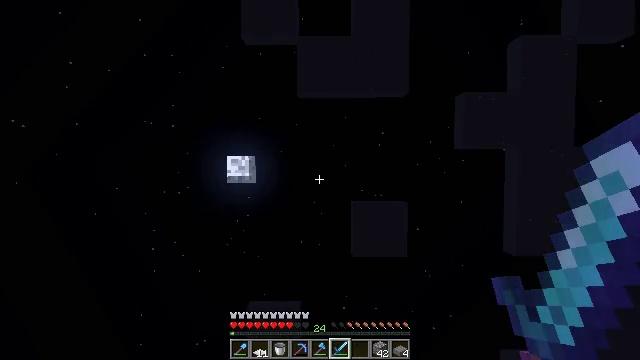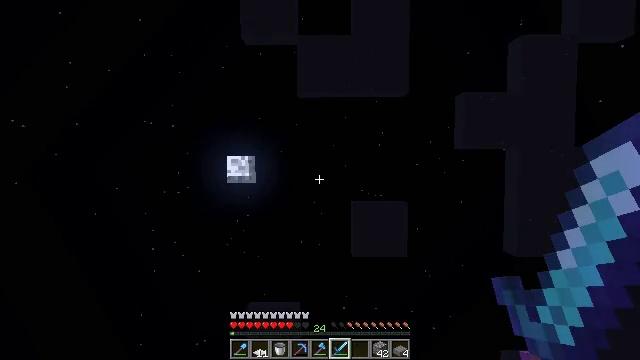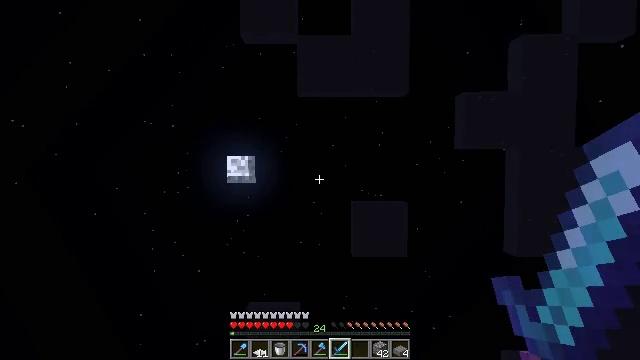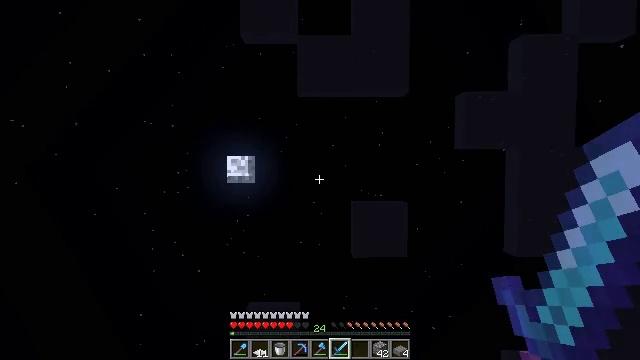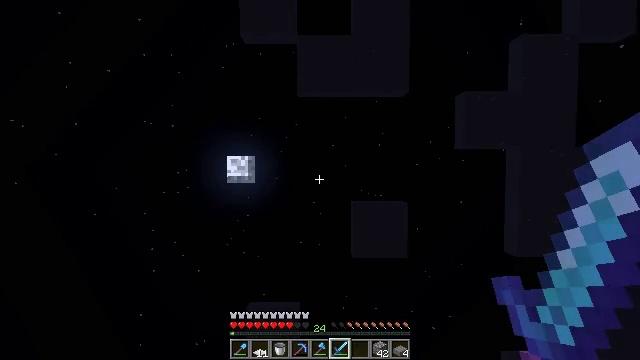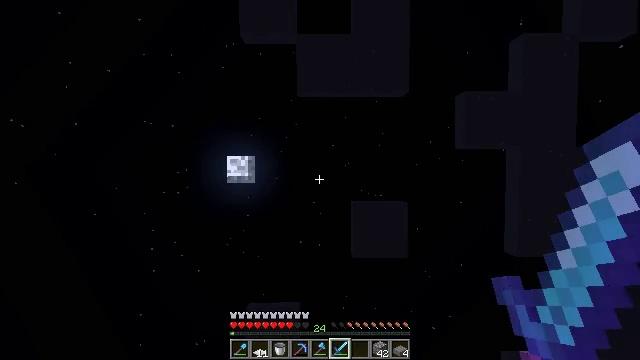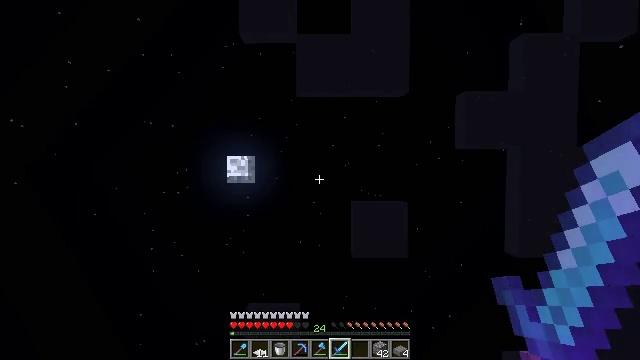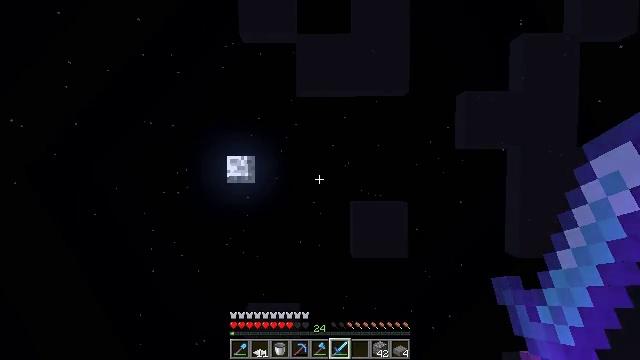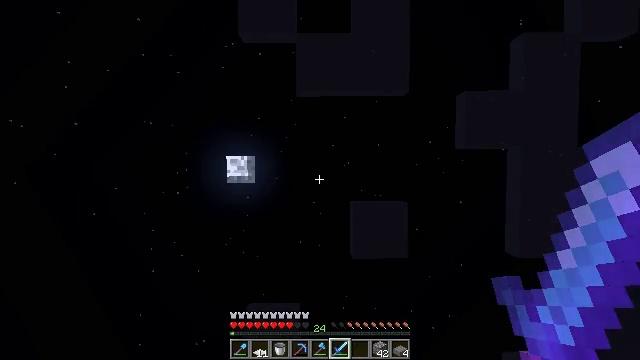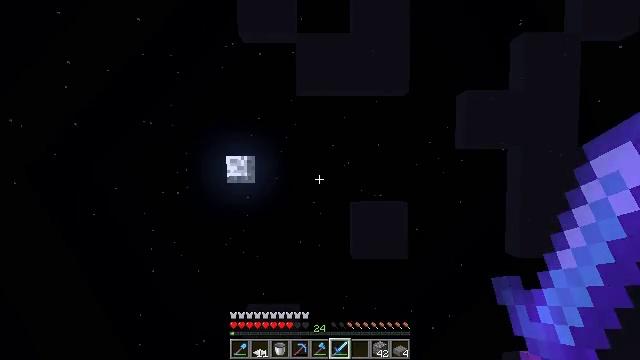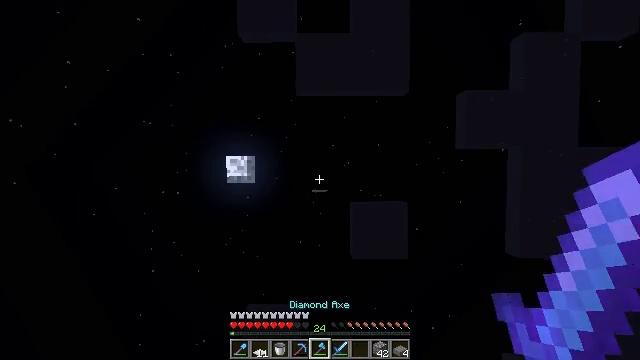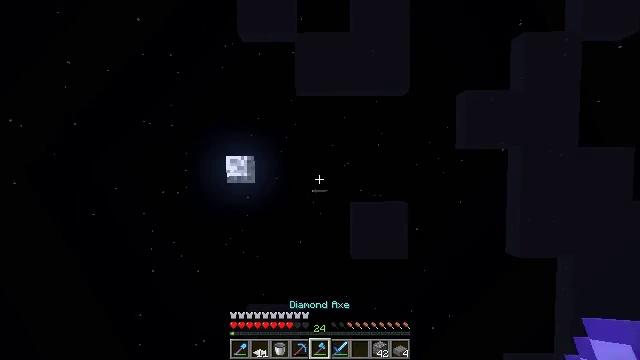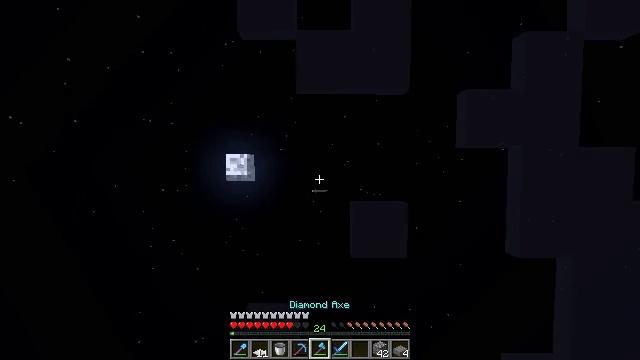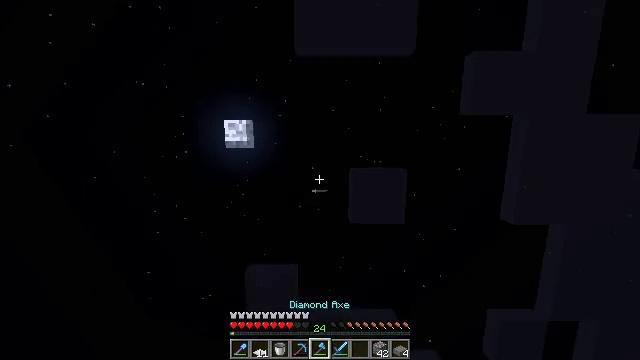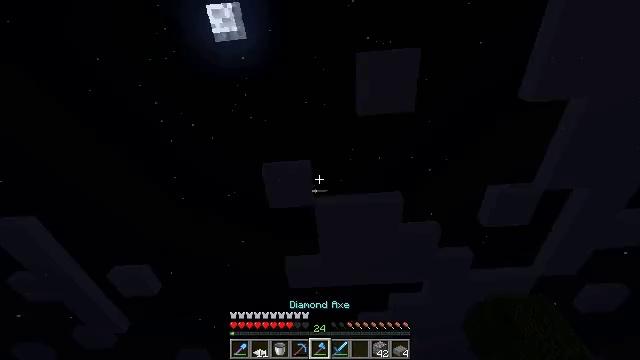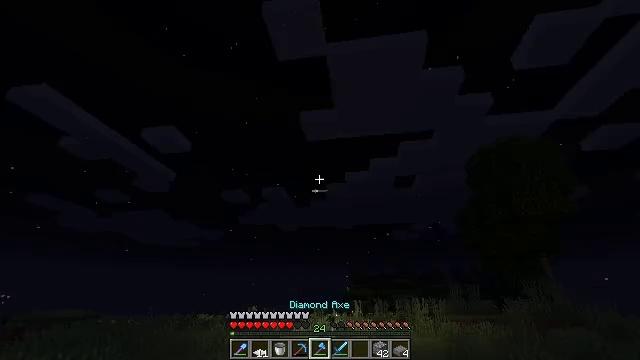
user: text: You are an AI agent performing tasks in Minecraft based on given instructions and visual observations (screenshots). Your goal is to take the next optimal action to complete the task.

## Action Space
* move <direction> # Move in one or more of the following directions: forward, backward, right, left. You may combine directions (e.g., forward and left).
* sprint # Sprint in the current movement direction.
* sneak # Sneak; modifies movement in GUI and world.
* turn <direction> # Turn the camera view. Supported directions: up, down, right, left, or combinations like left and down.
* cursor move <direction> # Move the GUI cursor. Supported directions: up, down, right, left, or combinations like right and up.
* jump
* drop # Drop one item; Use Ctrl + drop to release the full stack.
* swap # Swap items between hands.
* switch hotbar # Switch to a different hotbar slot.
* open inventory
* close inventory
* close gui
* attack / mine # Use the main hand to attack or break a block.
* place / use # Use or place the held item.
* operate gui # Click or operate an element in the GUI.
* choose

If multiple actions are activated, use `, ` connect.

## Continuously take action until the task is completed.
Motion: motion action
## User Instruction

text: Open the crafting table and craft an iron trapdoor with ingots.
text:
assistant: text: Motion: move forward, jump
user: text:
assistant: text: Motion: move forward, jump
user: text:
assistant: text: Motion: move forward, jump
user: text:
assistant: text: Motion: move forward, jump
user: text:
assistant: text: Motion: move forward, jump
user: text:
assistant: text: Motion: move forward, jump
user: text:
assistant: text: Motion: move forward, jump
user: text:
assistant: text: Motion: move forward, jump
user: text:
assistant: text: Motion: move forward, jump
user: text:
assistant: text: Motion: move forward, jump
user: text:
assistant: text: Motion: move forward, jump
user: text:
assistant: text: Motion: move forward, jump
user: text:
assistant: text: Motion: move forward, turn down, jump
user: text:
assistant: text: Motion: move forward, turn left and down, jump
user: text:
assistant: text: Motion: move forward, turn left and down, jump
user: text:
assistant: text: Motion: move forward, sprint, turn down, jump
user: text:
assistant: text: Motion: move forward, sprint, turn down, jump
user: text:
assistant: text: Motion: move forward, sprint, jump
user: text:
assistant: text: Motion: move forward, sprint, turn left, jump
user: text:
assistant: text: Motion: move forward, turn left and down, jump
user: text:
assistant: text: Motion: move forward, turn down, jump
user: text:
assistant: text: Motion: move forward, turn down, jump
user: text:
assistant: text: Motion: move forward, turn down, jump
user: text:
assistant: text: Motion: move forward, sprint, turn right, jump
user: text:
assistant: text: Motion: move forward, sprint, turn right, jump
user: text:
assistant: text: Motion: move forward, turn right, jump
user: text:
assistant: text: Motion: move forward, jump
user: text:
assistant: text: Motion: move forward, jump
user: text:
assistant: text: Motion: move forward, jump
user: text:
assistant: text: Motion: move forward, jump